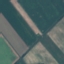
Land use / land cover: AnnualCrop